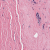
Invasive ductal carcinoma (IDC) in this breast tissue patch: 0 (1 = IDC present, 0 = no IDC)